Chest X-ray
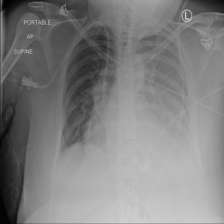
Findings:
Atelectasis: negative
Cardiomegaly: negative
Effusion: positive
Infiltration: negative
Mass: positive
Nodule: negative
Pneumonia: negative
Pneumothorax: negative
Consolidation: positive
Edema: negative
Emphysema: negative
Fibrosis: negative
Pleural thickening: negative
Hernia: negative